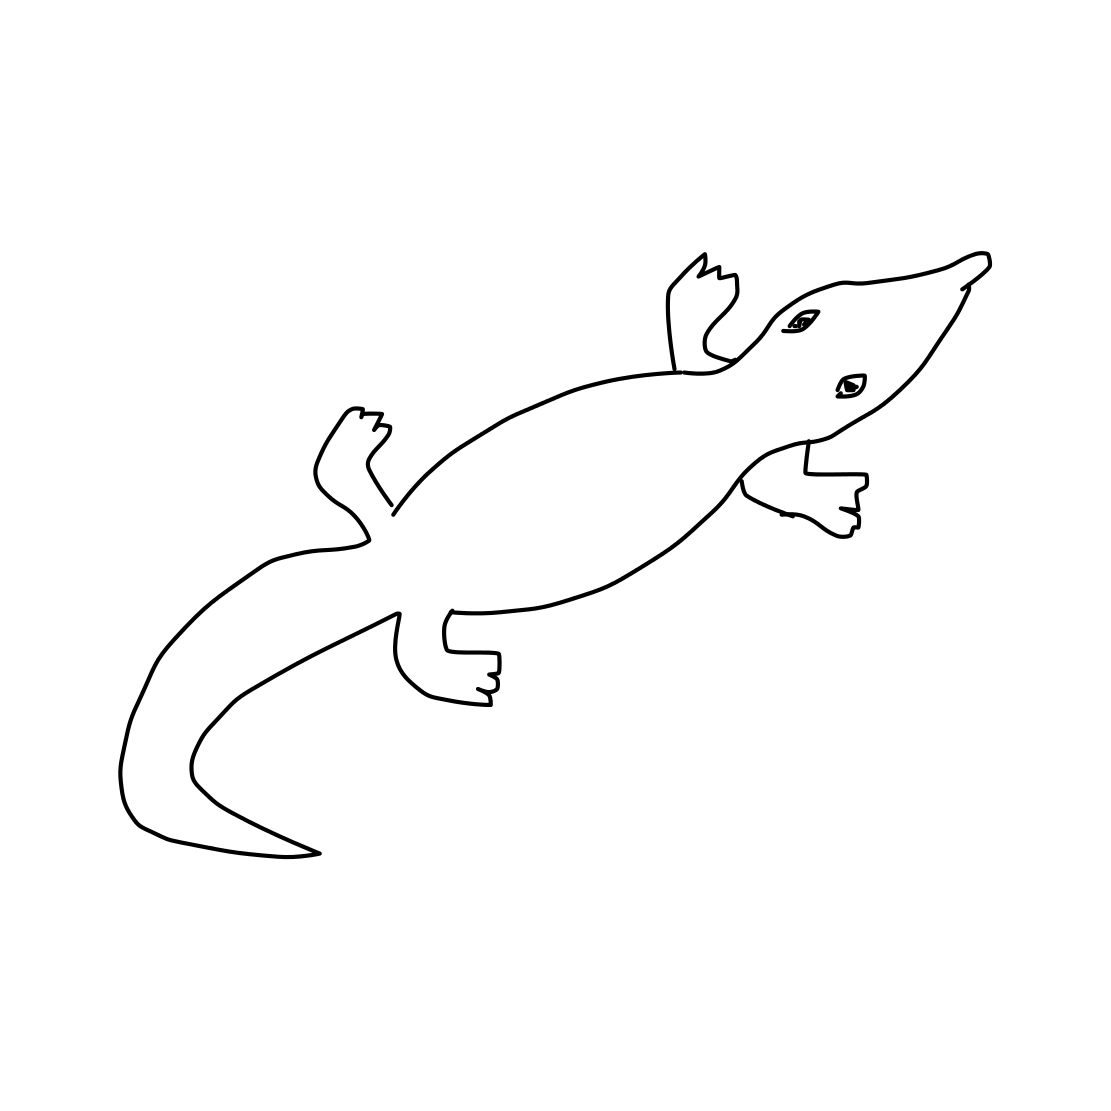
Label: crocodile